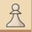
Piece: wP